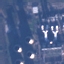
Land use / land cover class: Industrial